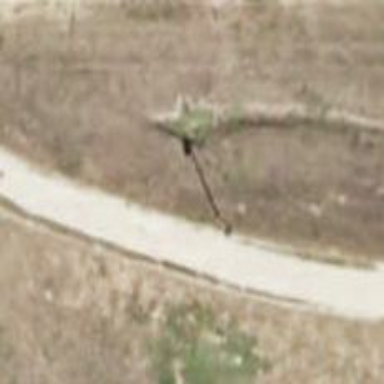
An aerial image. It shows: Footway with grade2 track type.